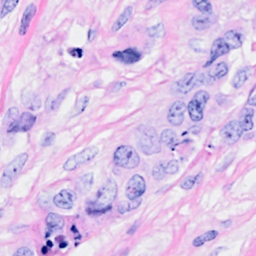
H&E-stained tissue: Breast